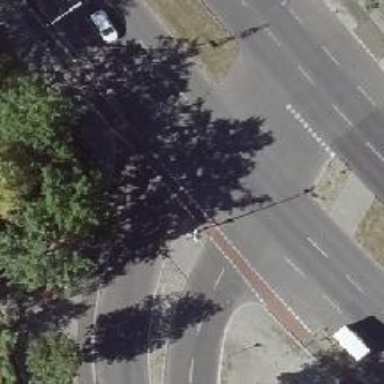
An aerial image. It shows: Unmarked crossing on footway with asphalt surface. There is island in the middle of the crossing.